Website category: book
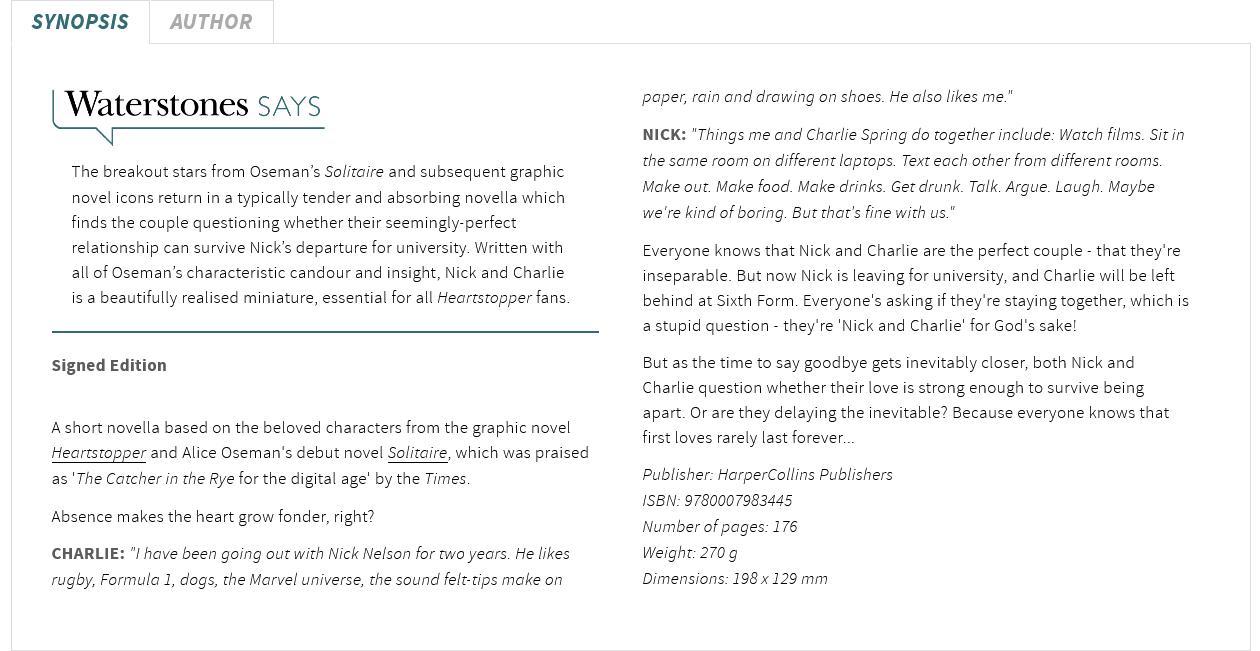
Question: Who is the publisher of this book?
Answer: HarperCollins Publishers

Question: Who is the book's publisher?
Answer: HarperCollins Publishers

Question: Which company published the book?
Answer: HarperCollins Publishers

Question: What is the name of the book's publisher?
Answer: HarperCollins Publishers

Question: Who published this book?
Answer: HarperCollins Publishers

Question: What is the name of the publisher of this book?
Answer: HarperCollins Publishers

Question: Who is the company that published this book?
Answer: HarperCollins Publishers

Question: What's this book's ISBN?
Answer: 9780007983445

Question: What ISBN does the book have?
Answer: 9780007983445

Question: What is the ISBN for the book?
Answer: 9780007983445

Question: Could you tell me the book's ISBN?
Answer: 9780007983445

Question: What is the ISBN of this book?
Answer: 9780007983445

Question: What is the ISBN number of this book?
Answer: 9780007983445

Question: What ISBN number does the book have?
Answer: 9780007983445

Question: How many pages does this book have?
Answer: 176

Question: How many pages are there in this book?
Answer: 176

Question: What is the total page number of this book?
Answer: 176

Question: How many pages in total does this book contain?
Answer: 176

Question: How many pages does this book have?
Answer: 176

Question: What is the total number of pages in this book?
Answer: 176

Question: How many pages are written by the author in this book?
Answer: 176

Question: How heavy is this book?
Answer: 270 g

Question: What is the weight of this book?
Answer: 270 g

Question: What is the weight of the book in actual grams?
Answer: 270 g

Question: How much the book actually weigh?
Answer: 270 g

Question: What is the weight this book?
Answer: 270 g

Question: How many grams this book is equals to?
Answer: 270 g

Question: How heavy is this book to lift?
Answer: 270 g

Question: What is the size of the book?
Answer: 198 x 129 mm

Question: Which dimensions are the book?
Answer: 198 x 129 mm

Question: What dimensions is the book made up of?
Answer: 198 x 129 mm

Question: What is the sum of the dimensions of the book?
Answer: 198 x 129 mm

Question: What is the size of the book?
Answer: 198 x 129 mm

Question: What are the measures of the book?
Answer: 198 x 129 mm

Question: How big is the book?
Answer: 198 x 129 mm